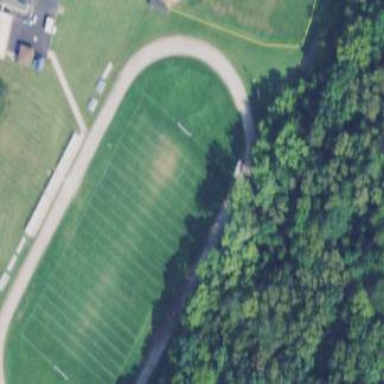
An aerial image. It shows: Athletics track located in leisure land area.